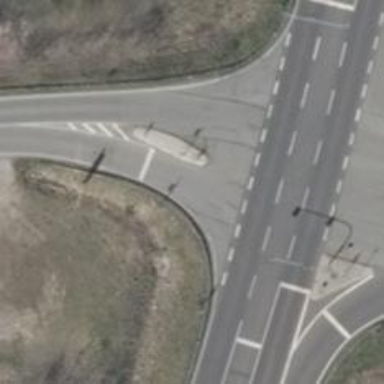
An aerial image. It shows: Tertiary road with asphalt surface.